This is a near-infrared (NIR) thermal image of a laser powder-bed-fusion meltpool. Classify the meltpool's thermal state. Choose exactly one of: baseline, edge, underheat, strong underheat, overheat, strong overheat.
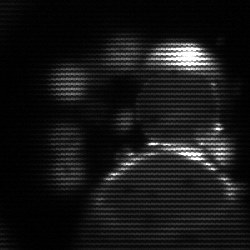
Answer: baseline